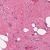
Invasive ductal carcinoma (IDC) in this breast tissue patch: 0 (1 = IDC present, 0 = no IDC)